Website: home-depot
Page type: account-dashboard
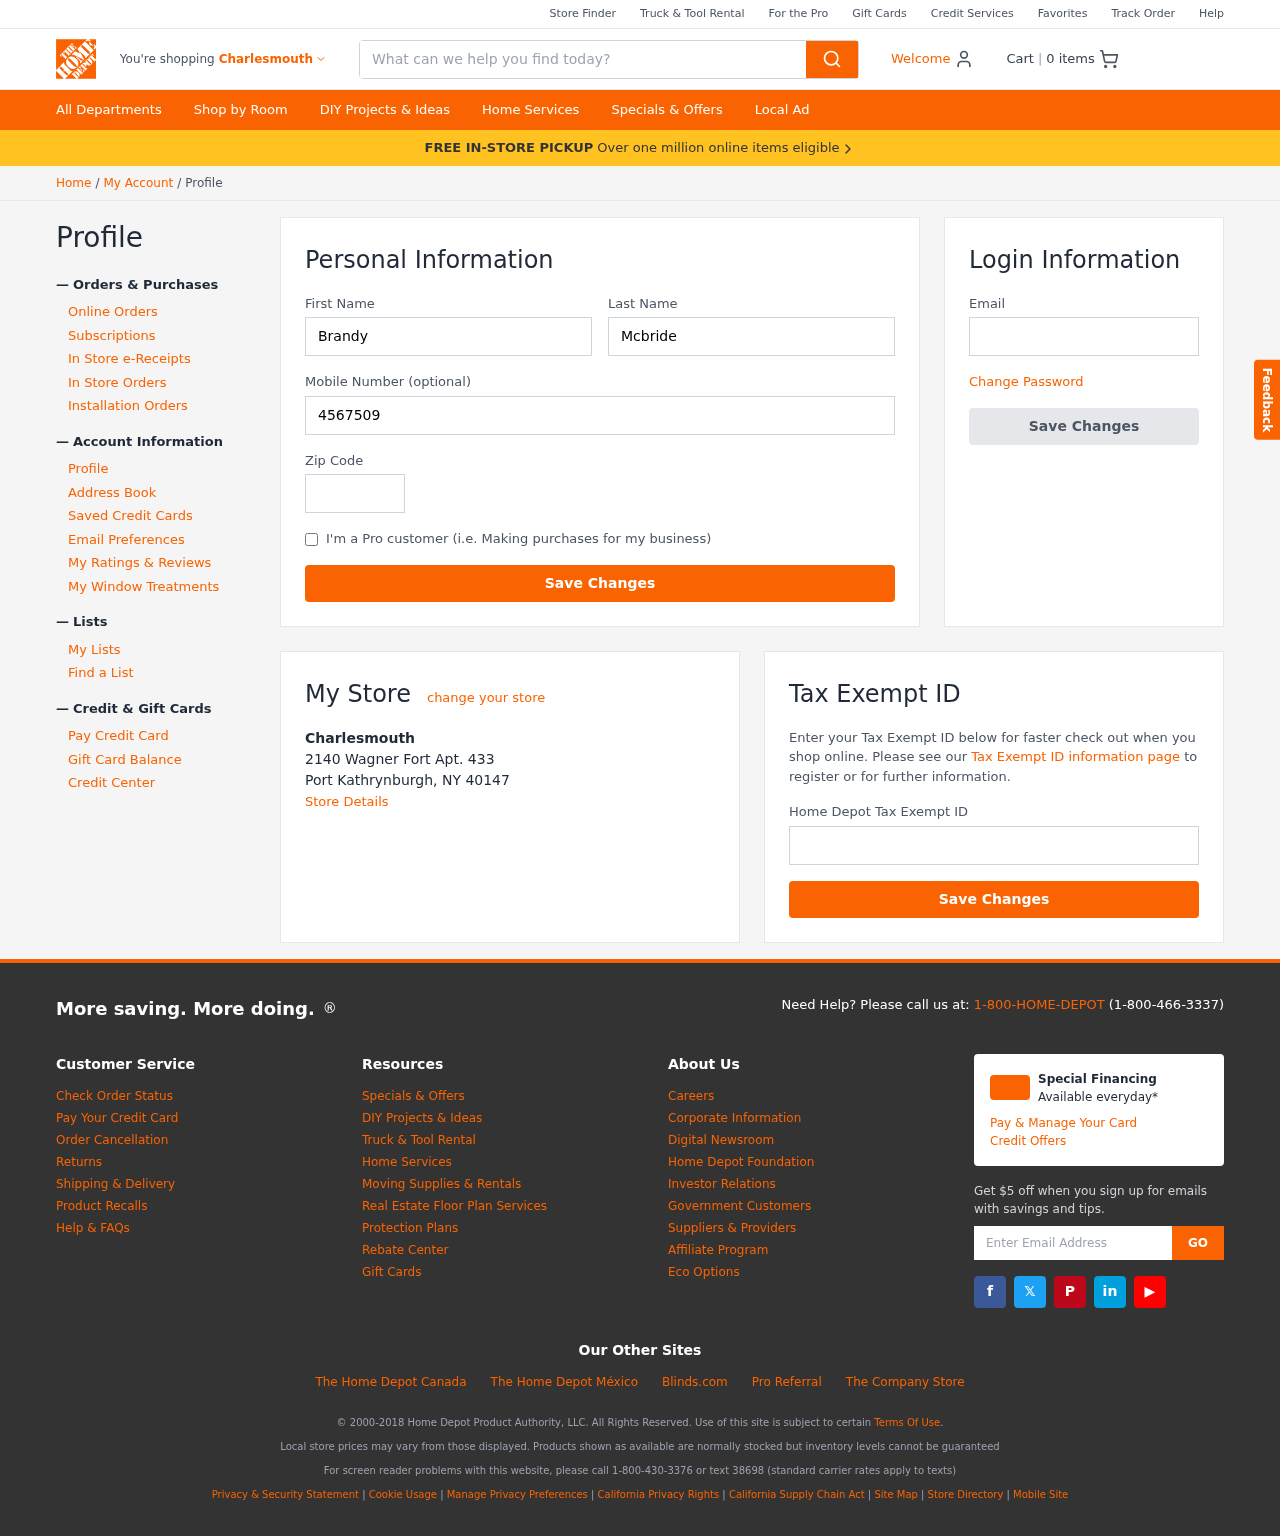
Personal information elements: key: PII_CITY
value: Charlesmouth
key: PII_EMAIL
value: brandy.mcbride@hotmail.com
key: PII_FIRSTNAME
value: Brandy
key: PII_LASTNAME
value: Mcbride
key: PII_LOCATION1_CITY_STATE_ZIP
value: Port Kathrynburgh, NY 40147
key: PII_LOCATION1_NAME
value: Charlesmouth
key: PII_LOCATION1_STREET
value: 2140 Wagner Fort Apt. 433
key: PII_PHONE
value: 4567509712
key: PII_POSTCODE
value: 12912
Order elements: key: ORDER_NUM_ITEMS
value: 0
Search elements: key: HEADER_SEARCH
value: What can we help you find today?